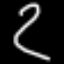
Label: squiggle